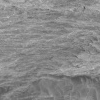
Atmospheric dust classification: not_dusty